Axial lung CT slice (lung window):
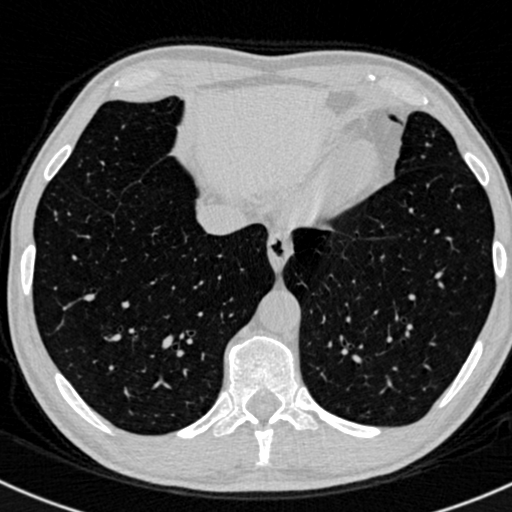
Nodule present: no